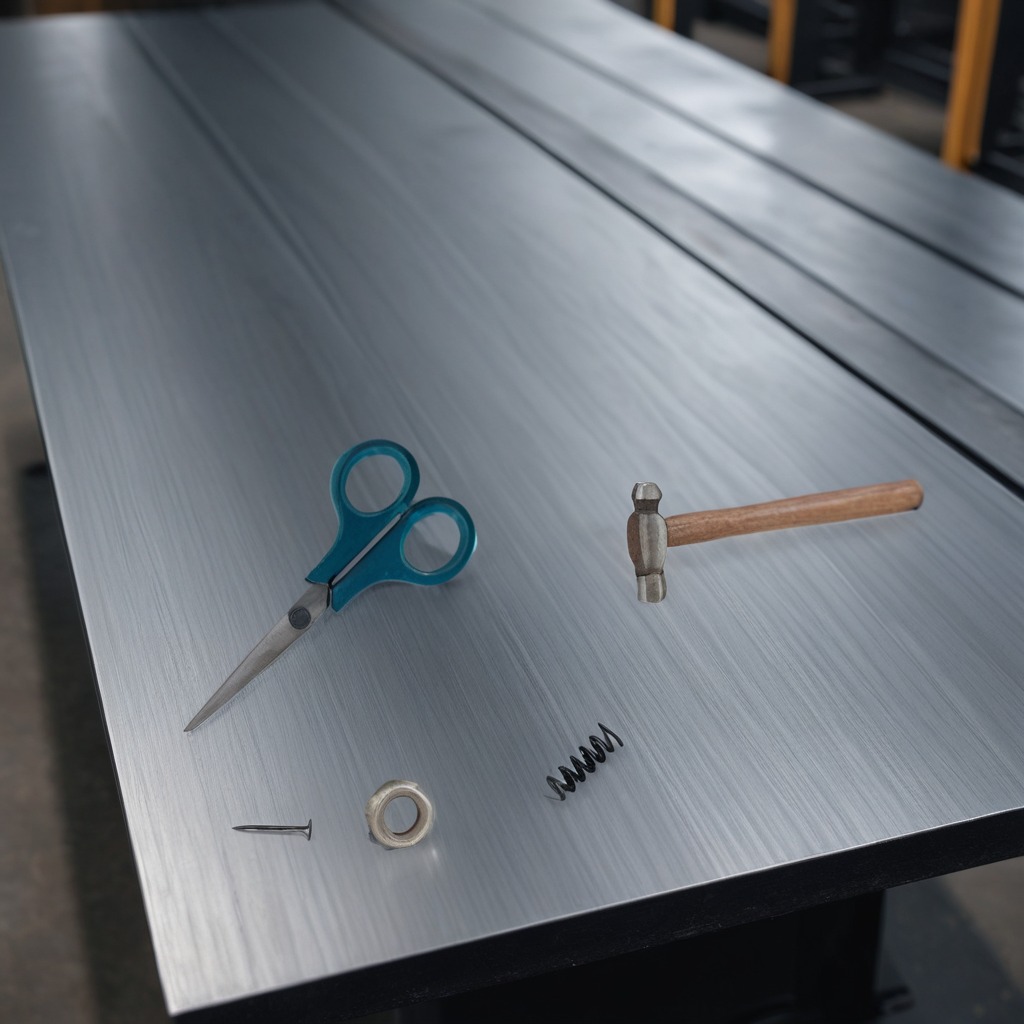
A hammer, an iron nail, a coiled metal spring, a metal nut, and a pair of scissors are lying on the cold steel table in a mining workshop.